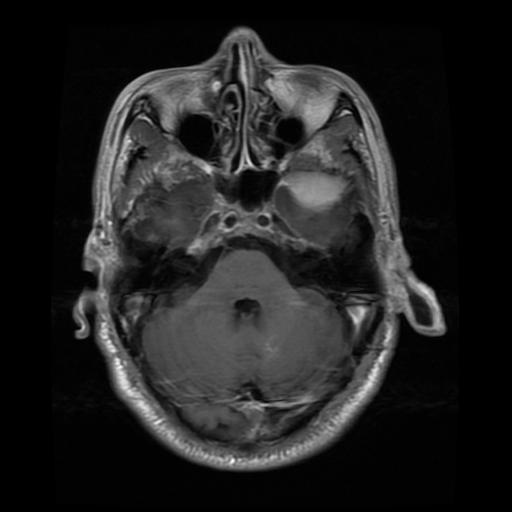
Label: meningioma